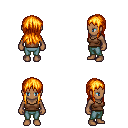
a pixel art fantasy rpg character, female body template, human, dark skin, brown pirate shirt, teal pants, light blonde unkempt hairstyle, four views (front, back, left, right), 2x2 character sprite sheet, small pixel art, hard edges, no anti-aliasing